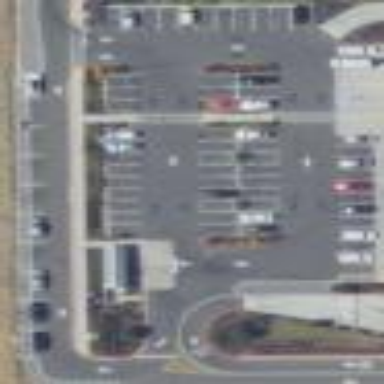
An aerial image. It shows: Paved parking area.